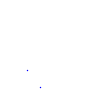
Particle: proton